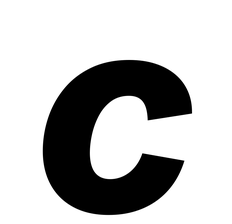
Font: Inter-Italic_ExtraBold_Italic